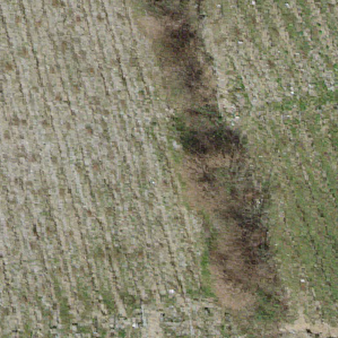
Label: other